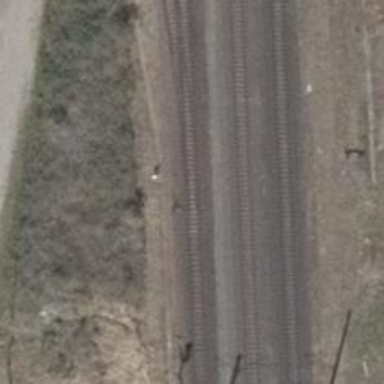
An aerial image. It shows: Railway switch.